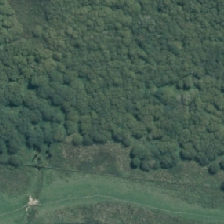
Land cover: herbaceous_freshwater_vege